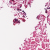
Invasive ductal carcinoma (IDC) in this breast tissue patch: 0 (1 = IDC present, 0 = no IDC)